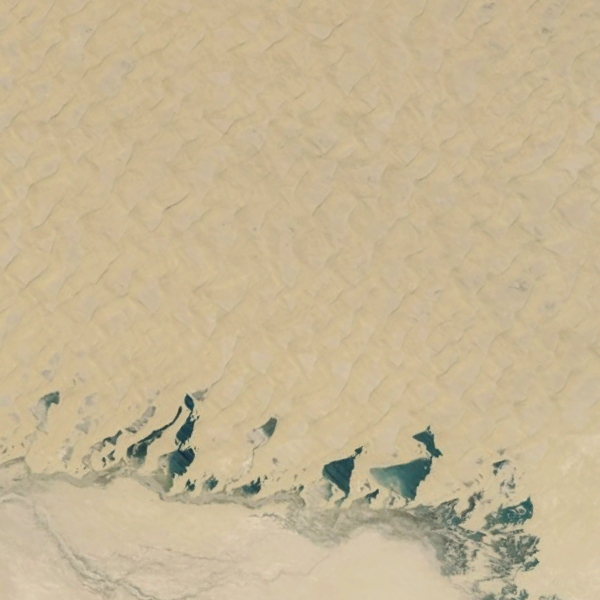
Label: Desert